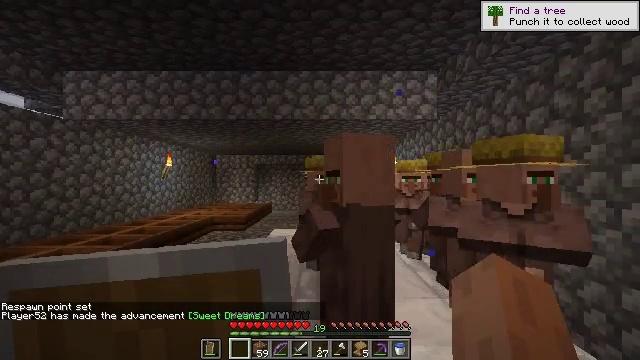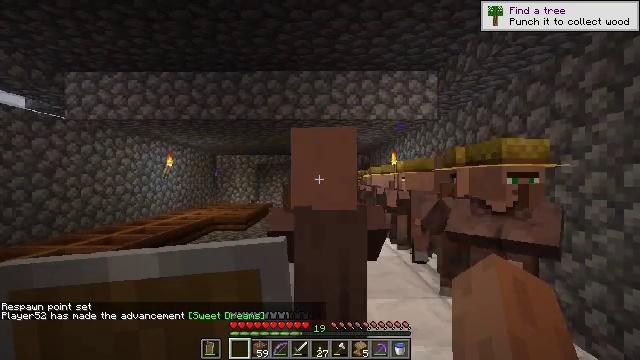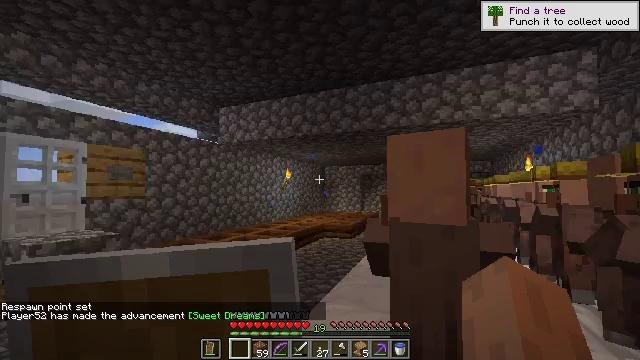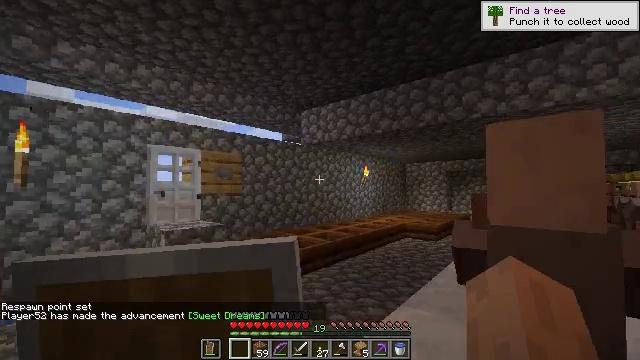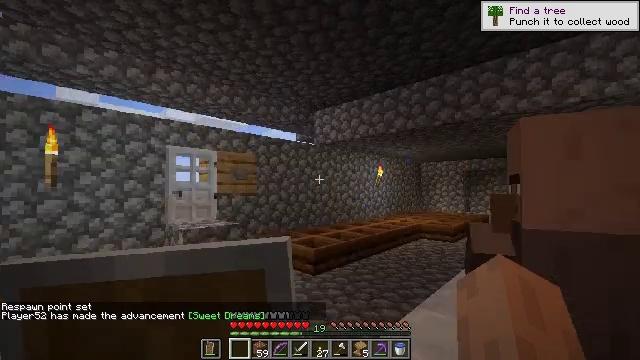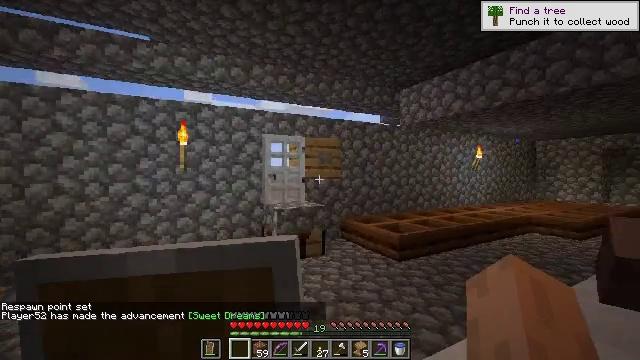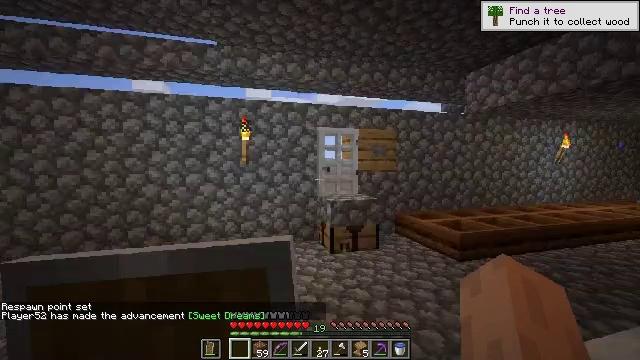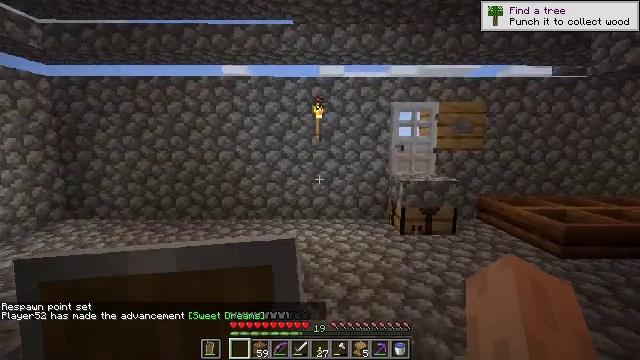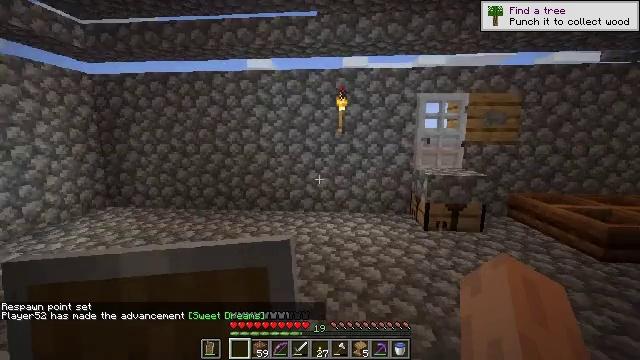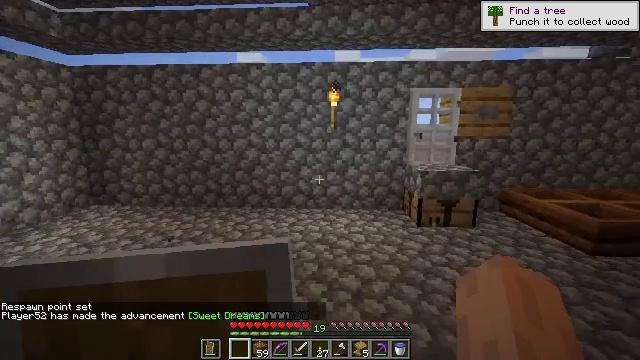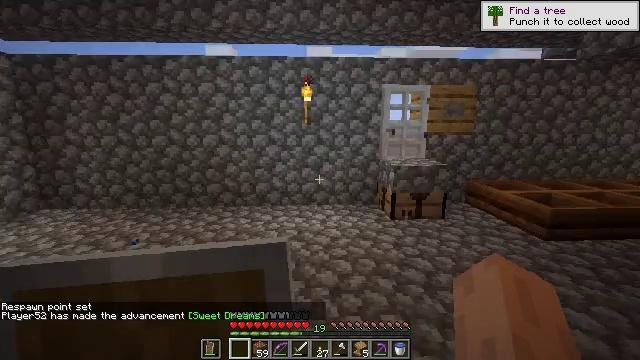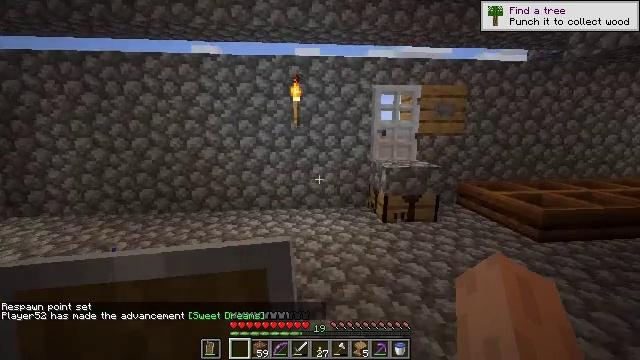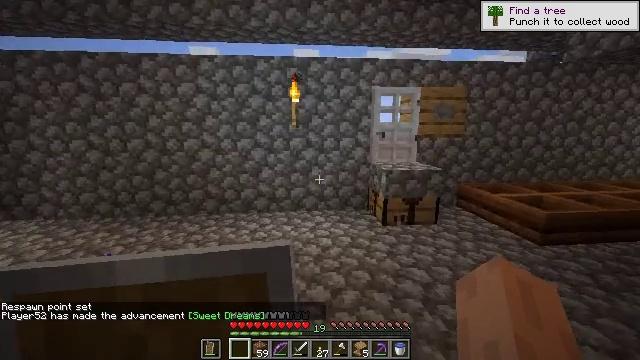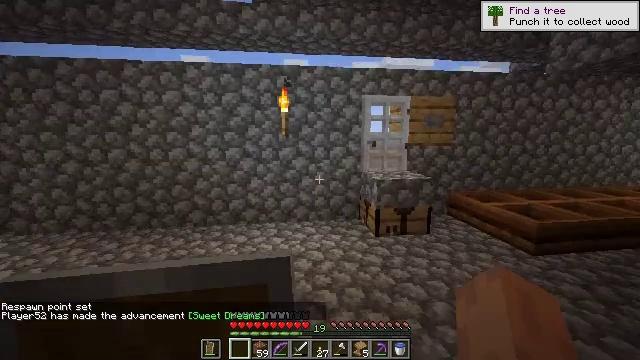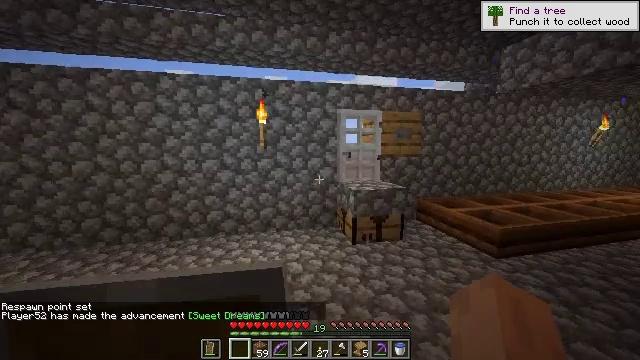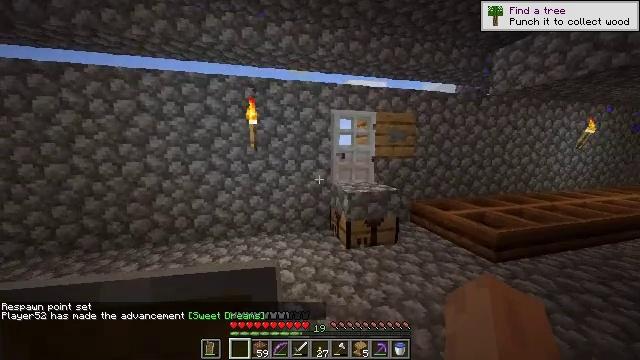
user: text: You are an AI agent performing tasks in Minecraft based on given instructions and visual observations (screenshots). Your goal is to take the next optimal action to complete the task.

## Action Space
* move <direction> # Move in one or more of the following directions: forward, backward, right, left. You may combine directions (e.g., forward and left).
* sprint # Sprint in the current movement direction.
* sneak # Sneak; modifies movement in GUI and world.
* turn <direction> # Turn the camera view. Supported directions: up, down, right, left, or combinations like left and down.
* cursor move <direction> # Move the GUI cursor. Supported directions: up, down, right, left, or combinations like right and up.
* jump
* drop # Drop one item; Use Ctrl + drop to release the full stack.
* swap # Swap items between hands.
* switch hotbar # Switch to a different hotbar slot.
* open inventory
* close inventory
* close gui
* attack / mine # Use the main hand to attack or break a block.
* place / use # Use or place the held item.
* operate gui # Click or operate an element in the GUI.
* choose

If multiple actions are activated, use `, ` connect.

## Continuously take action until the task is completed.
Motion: motion action
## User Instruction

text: Craft an oak sign from oak materials.
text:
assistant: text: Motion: no_op
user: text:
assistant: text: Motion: turn left and up
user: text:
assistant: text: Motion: turn left
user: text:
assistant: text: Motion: turn left
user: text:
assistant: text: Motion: turn left and down
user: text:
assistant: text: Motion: turn left and down
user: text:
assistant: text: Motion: turn left and down
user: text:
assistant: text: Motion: turn left and down
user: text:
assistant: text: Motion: move forward, turn right and down
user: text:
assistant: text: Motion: move forward, turn right
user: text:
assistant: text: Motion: turn right
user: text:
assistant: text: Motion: move forward
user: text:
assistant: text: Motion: move forward, turn right and up
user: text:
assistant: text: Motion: move forward, turn right and up
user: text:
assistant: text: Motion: move forward, turn right
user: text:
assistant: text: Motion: move forward, turn right
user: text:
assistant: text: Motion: move forward, turn right
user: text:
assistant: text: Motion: move forward
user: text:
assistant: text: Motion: move forward
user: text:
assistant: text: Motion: move forward
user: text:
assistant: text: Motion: move forward
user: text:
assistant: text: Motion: move forward
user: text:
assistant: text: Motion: move forward
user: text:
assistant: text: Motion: move forward
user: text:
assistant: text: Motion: move forward, jump
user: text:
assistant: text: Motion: move forward, jump
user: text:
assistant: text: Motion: move forward, jump
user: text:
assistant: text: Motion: move forward, turn right
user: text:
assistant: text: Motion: move forward
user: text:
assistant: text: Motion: move forward, turn right